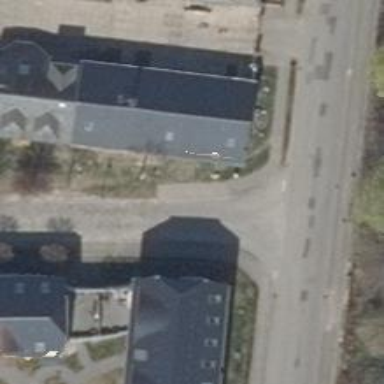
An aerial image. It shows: Road with "give way" sign.